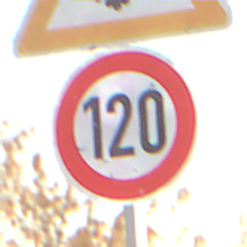
Verkehrszeichen: Geschwindigkeit120
Zusatzzeichen oben: SchneeOderEisglaette
Umgebung: Outdoor, RoadRail
Tageszeit: SunriseSunset
Wetter: PartlyCloudy
Licht: Natural
Jahreszeit: NotSpecified
Kontrast: HighContrast